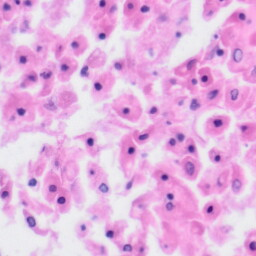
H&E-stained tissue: Tonsil